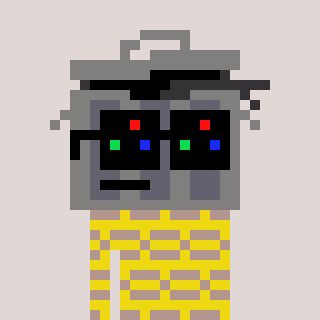
a pixel art character with square black sunglasses, a trashcan-shaped head and a yellow-colored body on a warm background